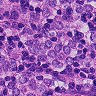
Metastatic tissue present: yes